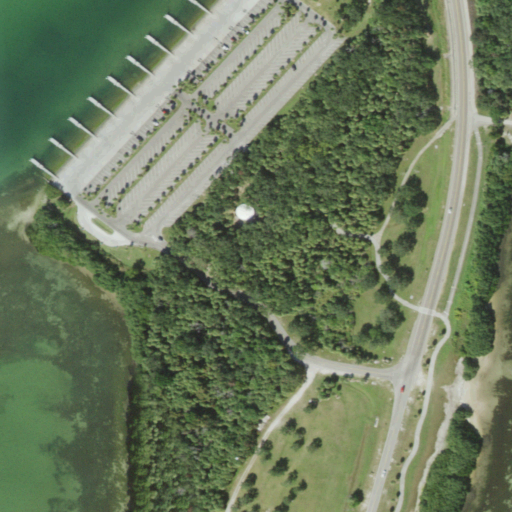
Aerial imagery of island in Florida named Madelaine Key containing woody wetlands, open water, grassland, medium intensity development, herbaceous wetlands, low intensity development, barren land, high intensity development, and open development